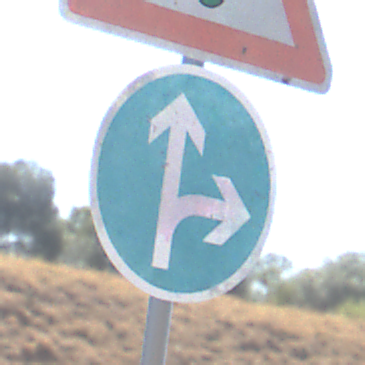
Verkehrszeichen: VorgeschriebeneFahrtrichtungGeradeausOderRechts
Zusatzzeichen oben: Lichtzeichenanlage
Umgebung: Outdoor, RoadRail
Tageszeit: Midday
Wetter: Clear
Licht: Natural
Jahreszeit: Summer
Kontrast: HighContrast